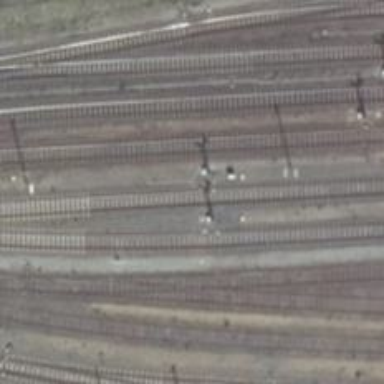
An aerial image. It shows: Railway signal.